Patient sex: M
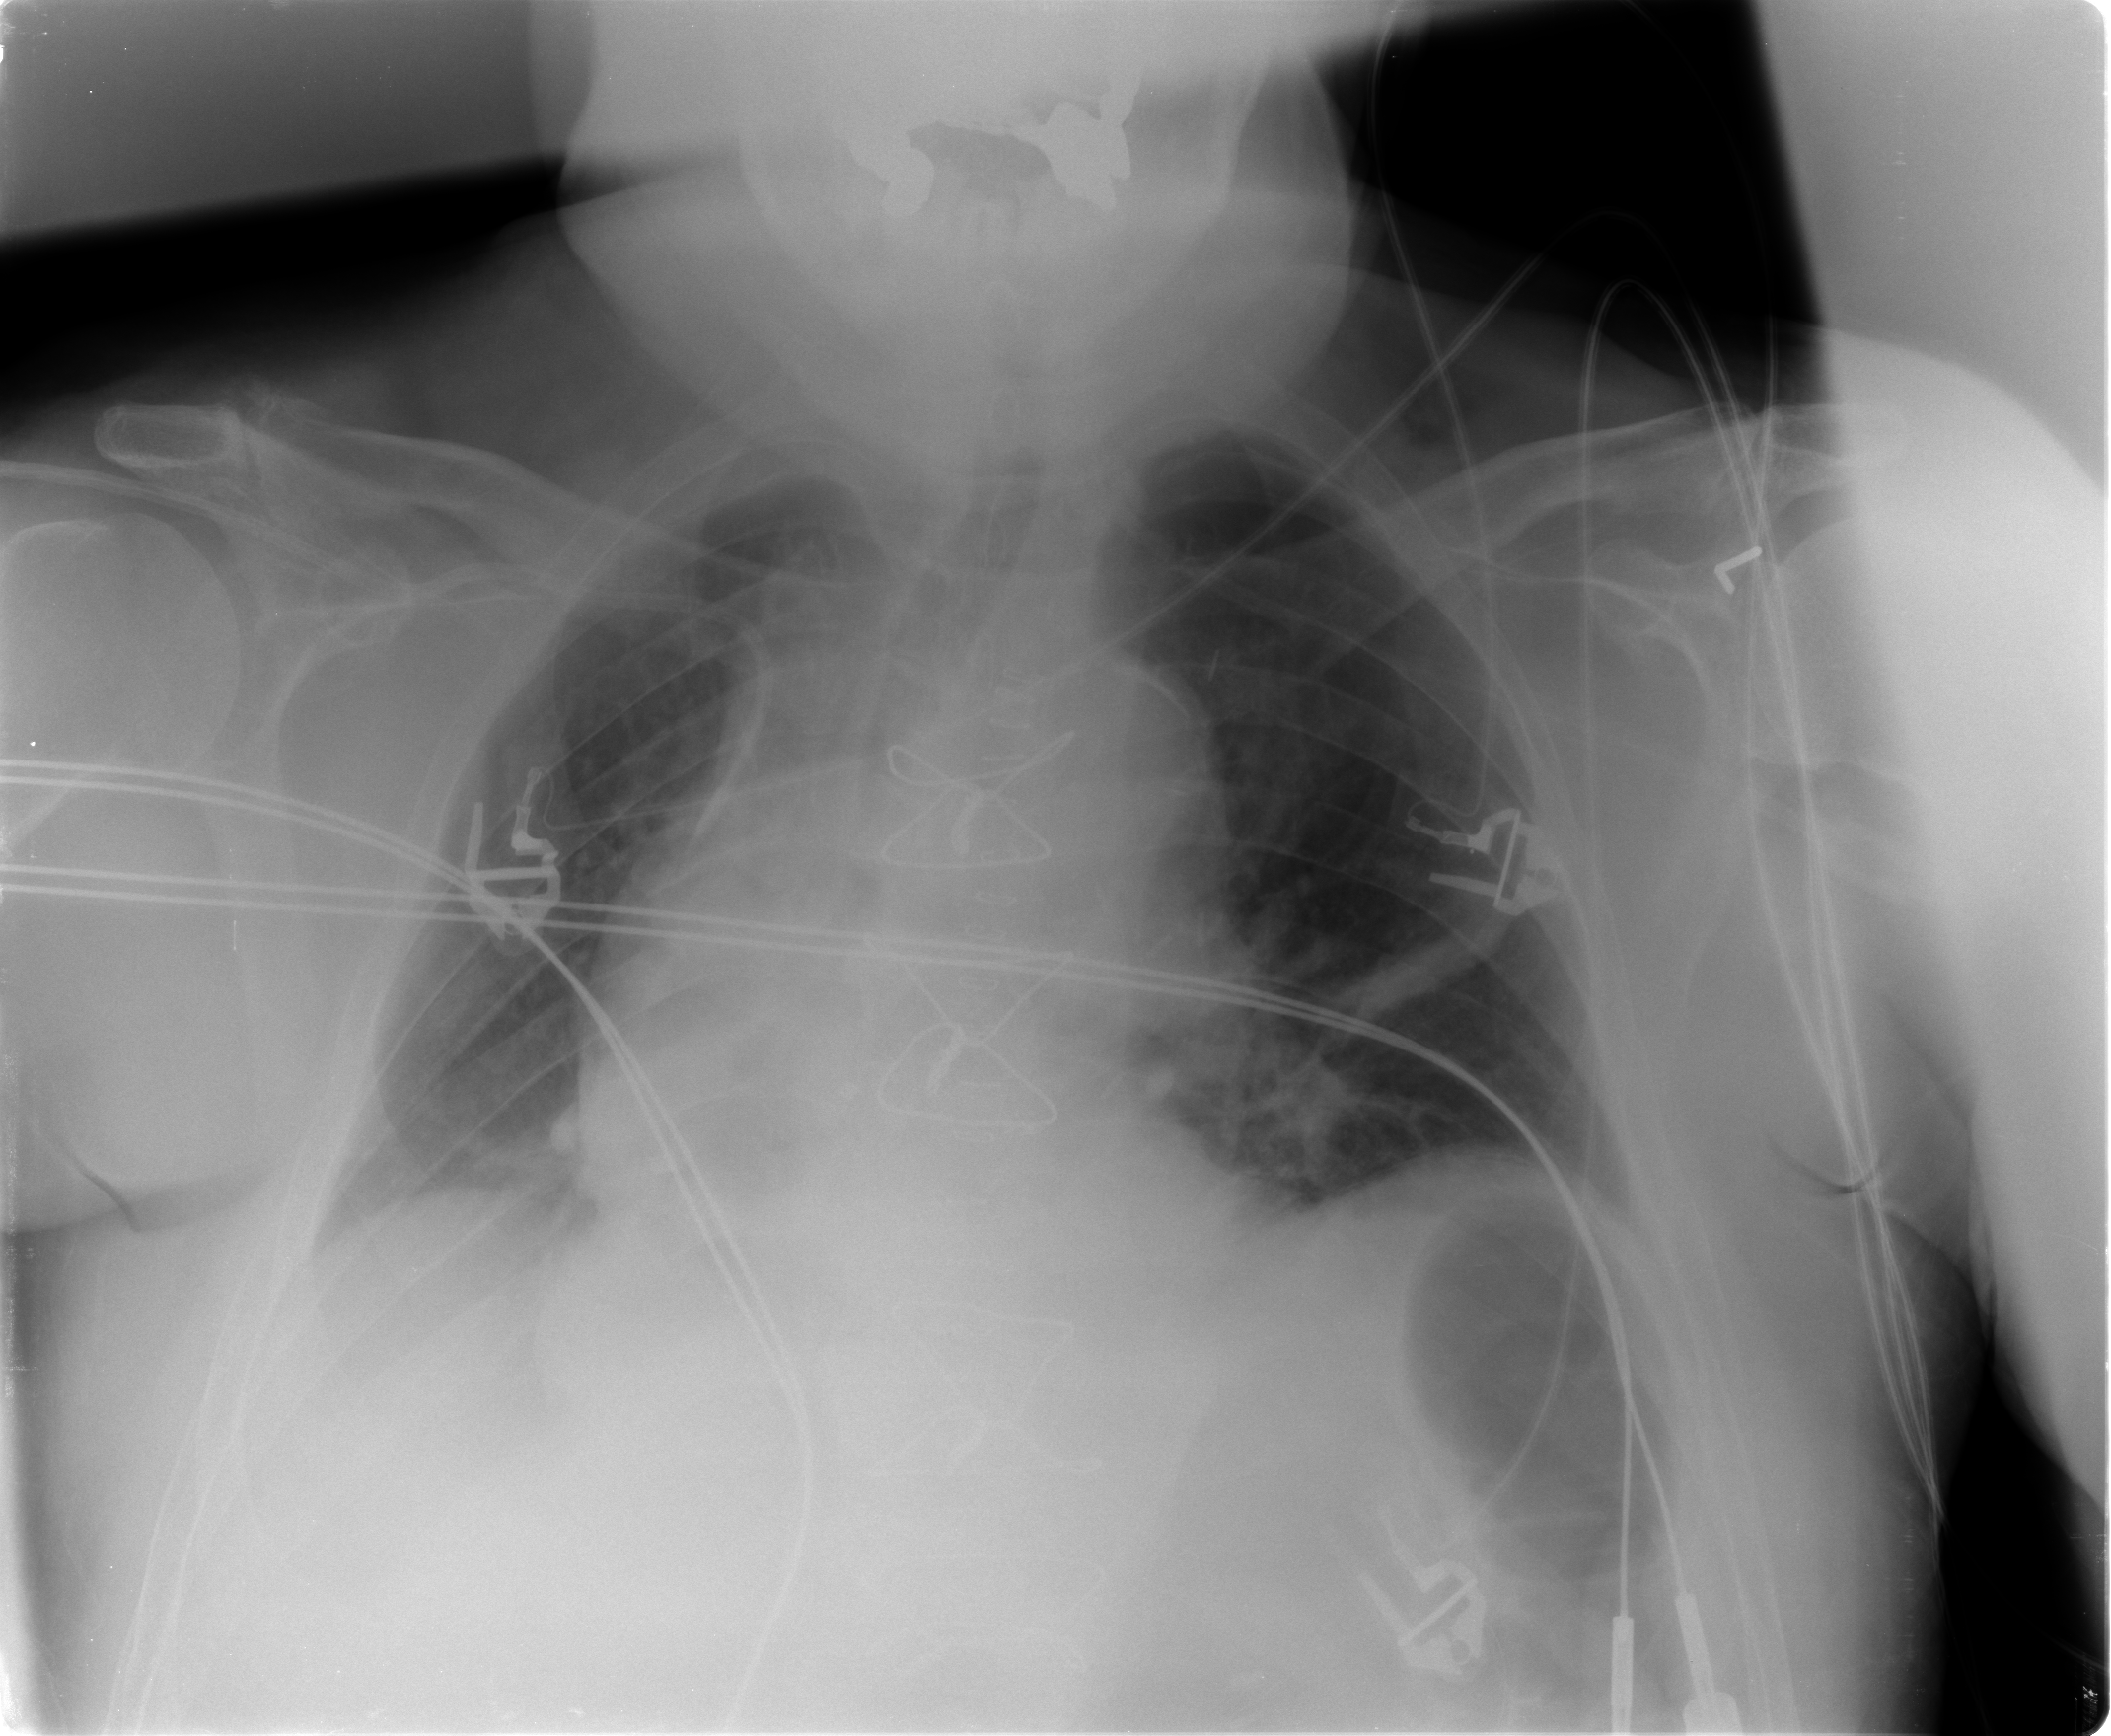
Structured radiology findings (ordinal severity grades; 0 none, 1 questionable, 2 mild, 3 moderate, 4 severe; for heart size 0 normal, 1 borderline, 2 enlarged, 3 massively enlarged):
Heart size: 2
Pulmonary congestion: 1
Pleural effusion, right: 1
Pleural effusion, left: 1
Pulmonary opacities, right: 0
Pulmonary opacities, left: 0
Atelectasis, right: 2
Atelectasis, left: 2